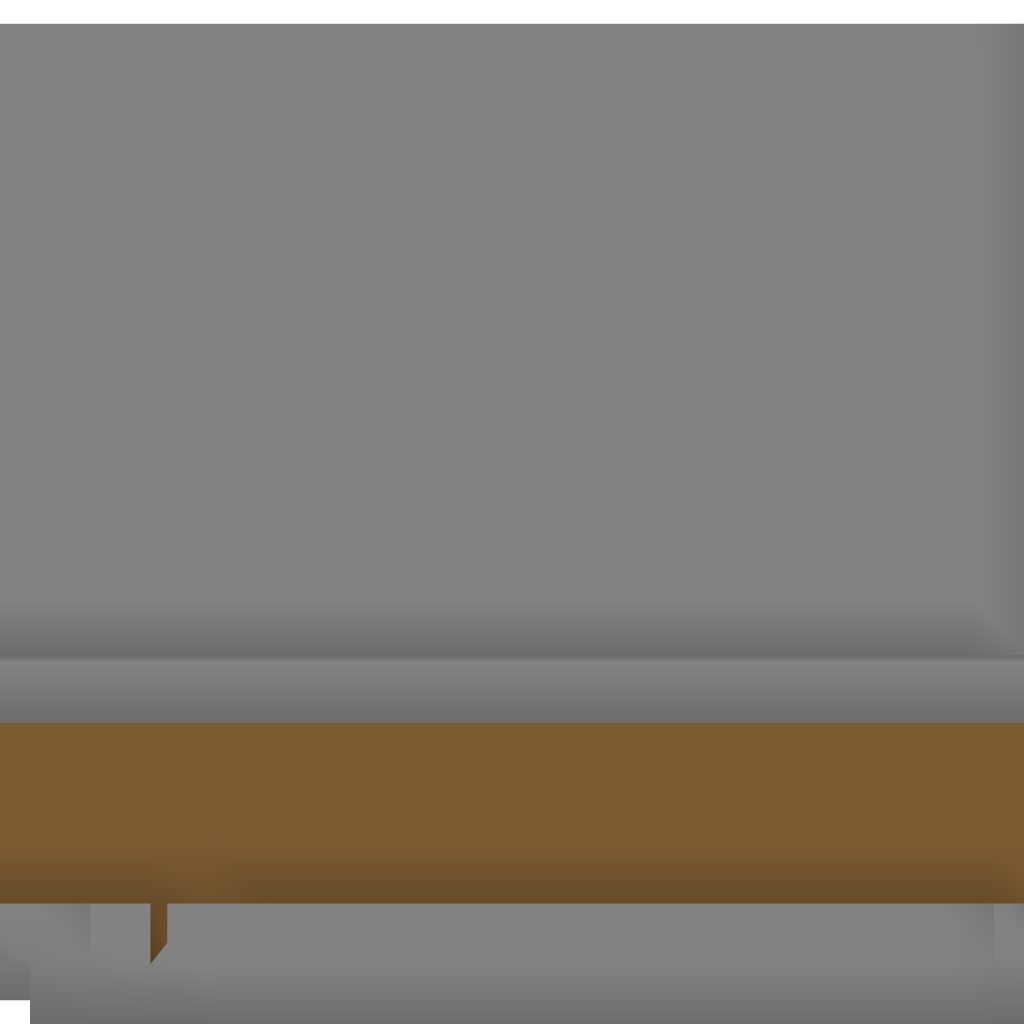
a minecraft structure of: Redstone Powered Shop. bad low quality